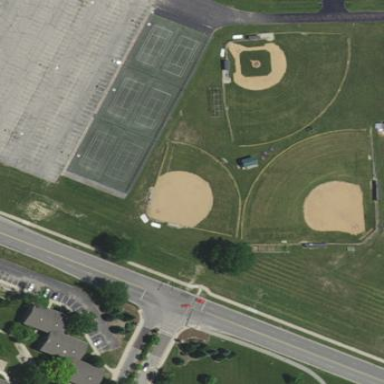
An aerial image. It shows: Baseball pitch for leisure land.